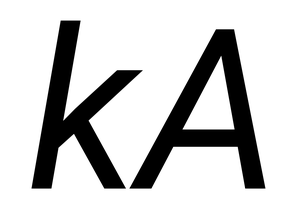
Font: Roboto-Italic_Italic